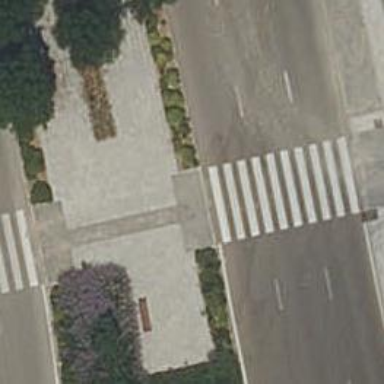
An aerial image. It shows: Footway.